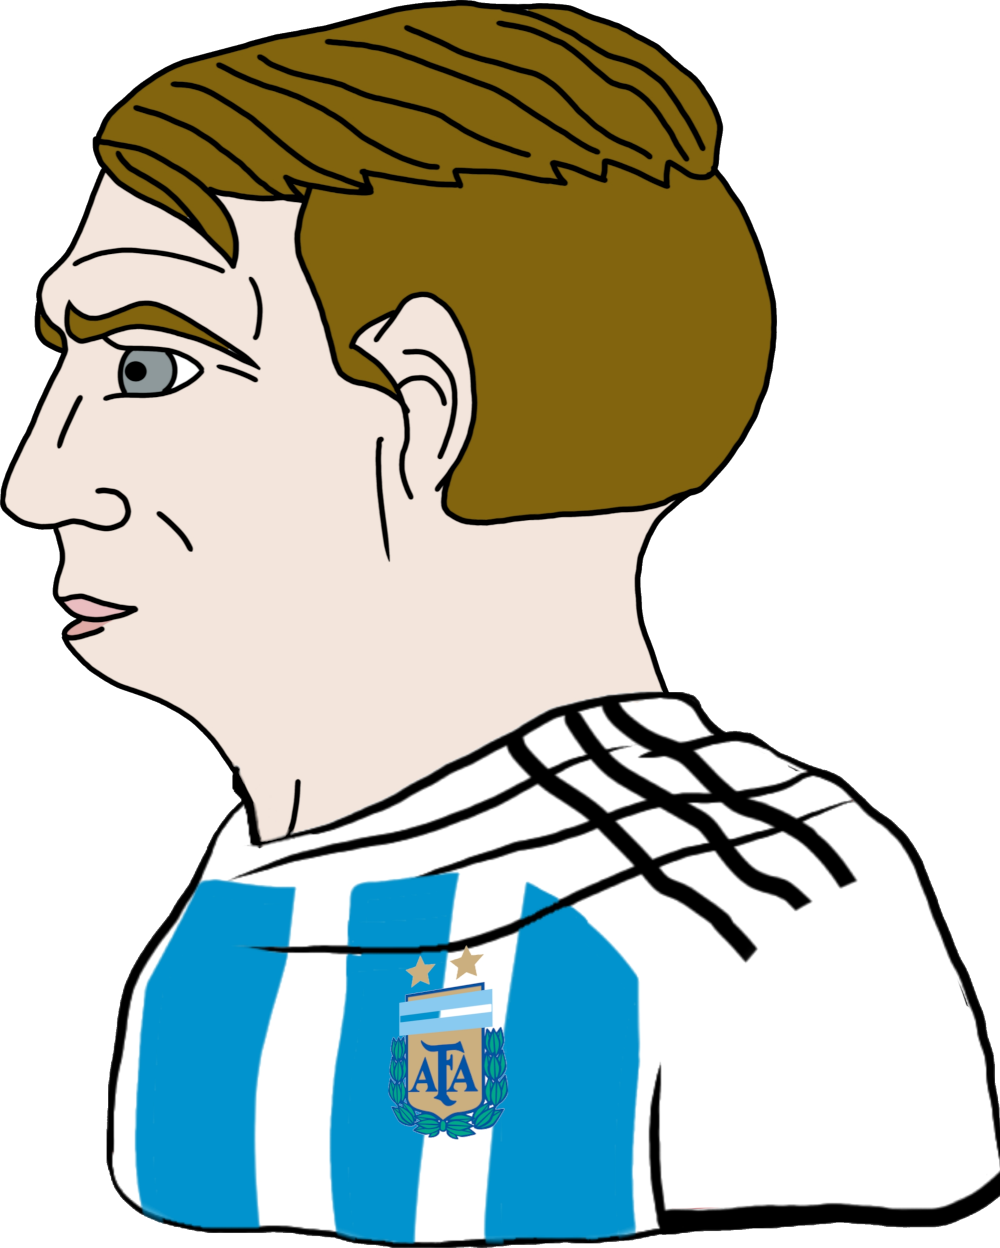
Label: 4_Yes_Chad